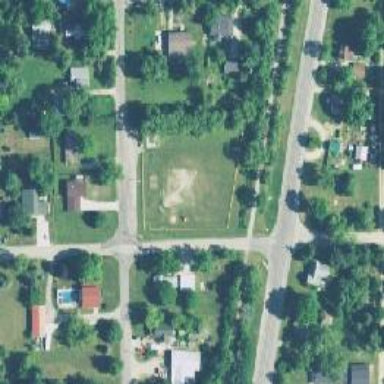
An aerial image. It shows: Playground with roundabout.